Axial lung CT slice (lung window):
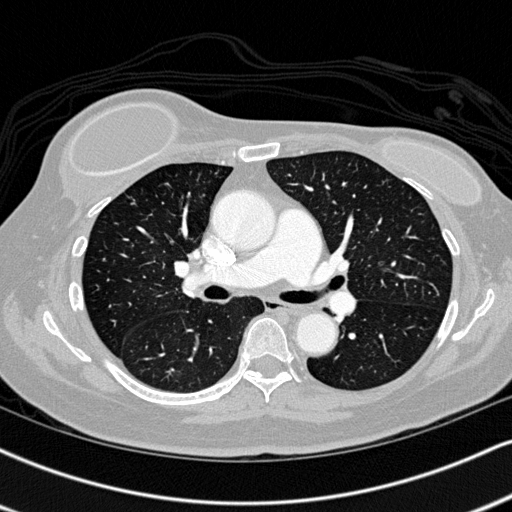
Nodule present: no